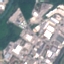
Land use / land cover: Industrial